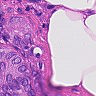
Metastatic tissue present: yes